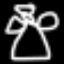
Label: angel